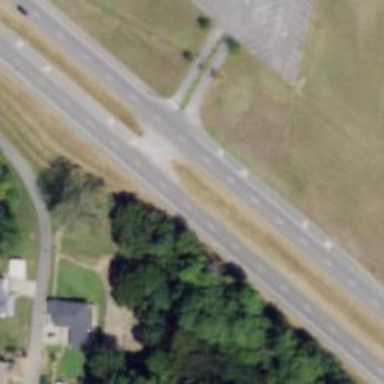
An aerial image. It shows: Primary highway with dual carriageway surfaced with asphalt.